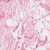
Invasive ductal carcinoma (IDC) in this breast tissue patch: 0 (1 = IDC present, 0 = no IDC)